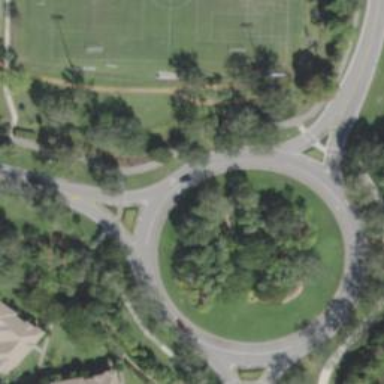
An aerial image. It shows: Tertiary road leading to roundabout junction.